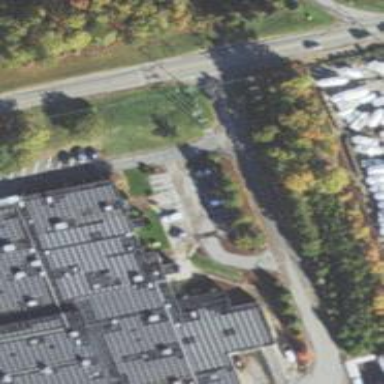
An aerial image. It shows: Parking space.